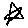
Label: star